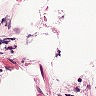
Metastatic tissue present: yes